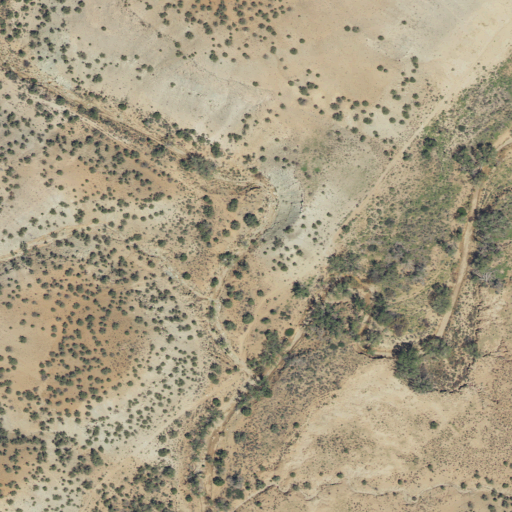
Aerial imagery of valley in Utah named Browns Canyon containing shrub and evergreen forest